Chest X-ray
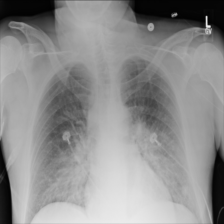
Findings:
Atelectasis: negative
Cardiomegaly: negative
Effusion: negative
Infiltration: positive
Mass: negative
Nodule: negative
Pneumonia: negative
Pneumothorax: negative
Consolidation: negative
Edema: positive
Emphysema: negative
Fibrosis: negative
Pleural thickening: negative
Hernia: negative